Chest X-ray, AP view. Patient: 65 years old, sex F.
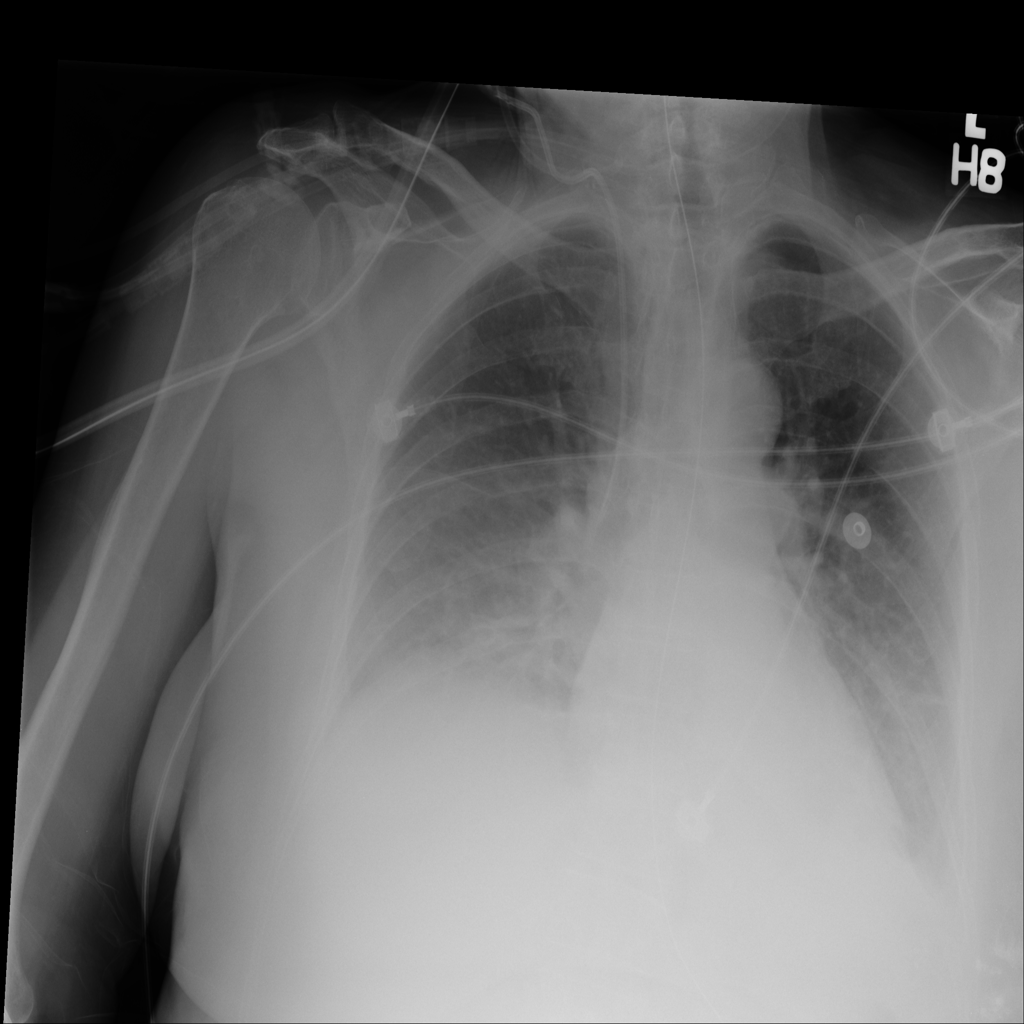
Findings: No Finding